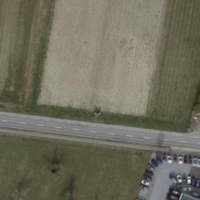
EUNIS habitat code: 52
Species observed at this site:
Milvus milvus